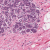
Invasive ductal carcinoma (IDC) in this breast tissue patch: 0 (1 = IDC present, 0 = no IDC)